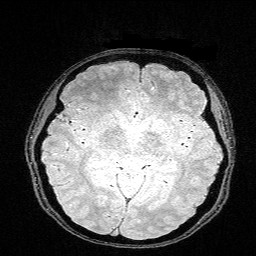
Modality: FLASH
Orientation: coronal
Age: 25
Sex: female